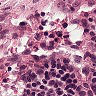
Metastatic tissue present: no